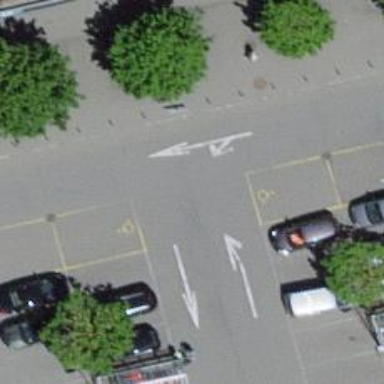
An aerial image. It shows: Asphalt parking aisle designated as service road.